Question: I looked in about 18 other posts on here an most people are asking how to delete the records not just hide them. So my problem: I have a database with staff members who are associated with locations. Many of the staff members are associated with more than one location. What I want to do is to only display the first location listed in the mysql result and skip over the others. I have the sql query linking the tables together and it works aside from it showing the same information for those staff members that are in those other locations multiple times so example would be like this:

This is the sql statement I have currently
'''
SELECT staff_tbl.staffID, staff_tbl.firstName, staff_tbl.middleInitial, staff_tbl.lastName,
location_tbl.locationID, location_tbl.staffID,
officelocations_tbl.locationID, officelocations_tbl.officeName, staff_title_tbl.title_ID,
staff_title_tbl.staff_ID, titles_tbl.titleID, titles_tbl.titleName
FROM staff_tbl
INNER JOIN location_tbl ON location_tbl.staffID = staff_tbl.staffID
INNER JOIN officelocations_tbl ON location_tbl.locationID = officelocations_tbl.locationID
INNER JOIN staff_title_tbl ON staff_title_tbl.staff_ID = staff_tbl.staffID
INNER JOIN titles_tbl ON staff_title_tbl.title_ID = titles_tbl.titleID
'''
and my php is
'''
<?php do { ?>
<tr>
<td><?php echo $row_rs_Staff_Info['firstName']; ?>&nbsp; <?php echo $row_rs_Staff_Info['lastName']; ?></td>
<td><?php echo $row_rs_Staff_Info['titleName']; ?>&nbsp; </td>
<td><?php echo $row_rs_Staff_Info['officeName']; ?>&nbsp; </td>
</tr>
<?php } while ($row_mysqlResult = mysql_fetch_assoc($rs_mysqlResult)); ?>
'''
What I would like to know is there a way using php to select only the first entry listed for each person and display that and just skip over the other two. I was thinking it could be done by possibly adding the staffID's to an array and if they are in there to skip over the next one listed in the staff_title_tbl but wasn't quite sure how to write it that way. Any help would be great thank you in advance.
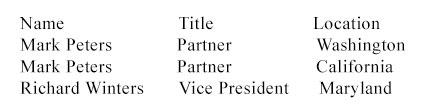
Answer: You can use a sub-query on the 'location_tbl' to select only one location per employee
'''
SELECT staff_tbl.staffID,
staff_tbl.firstName,
staff_tbl.middleInitial,
staff_tbl.lastName,
location_tbl.locationID,
location_tbl.staffID,
officelocations_tbl.locationID,
officelocations_tbl.officeName,
staff_title_tbl.title_ID,
staff_title_tbl.staff_ID,
titles_tbl.titleID,
titles_tbl.titleName
FROM staff_tbl
INNER JOIN
(
select max(locationID) locationID, staffID
from location_tbl
group by staffID
) location_tbl
ON location_tbl.staffID = staff_tbl.staffID
INNER JOIN officelocations_tbl
ON location_tbl.locationID = officelocations_tbl.locationID
INNER JOIN staff_title_tbl
ON staff_title_tbl.staff_ID = staff_tbl.staffID
INNER JOIN titles_tbl
ON staff_title_tbl.title_ID = titles_tbl.titleID
'''